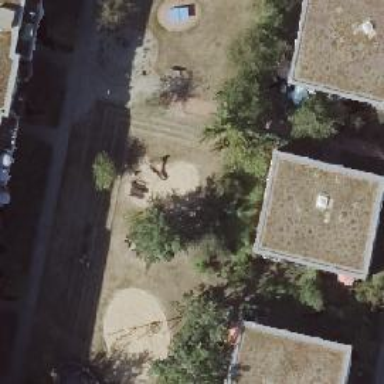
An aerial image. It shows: Playground area for leisure land.